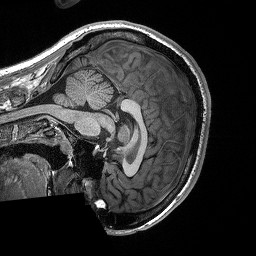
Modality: T1w
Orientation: sagittal
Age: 22
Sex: male
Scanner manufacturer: siemens
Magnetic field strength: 3 T
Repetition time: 2.3 s
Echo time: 0.00298 s